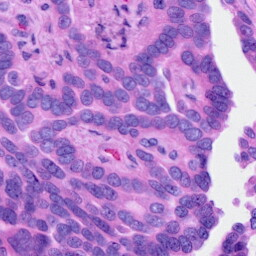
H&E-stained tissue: Ovarian